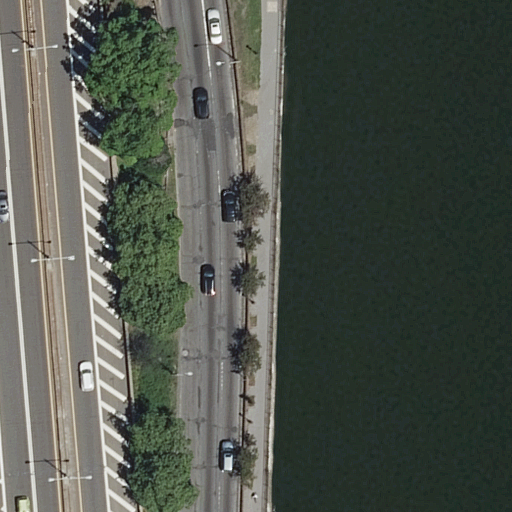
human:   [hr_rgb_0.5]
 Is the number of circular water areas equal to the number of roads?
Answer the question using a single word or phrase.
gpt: no

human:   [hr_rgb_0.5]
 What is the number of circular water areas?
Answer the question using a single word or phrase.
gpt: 0

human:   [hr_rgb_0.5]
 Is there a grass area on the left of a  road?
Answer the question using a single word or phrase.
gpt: yes

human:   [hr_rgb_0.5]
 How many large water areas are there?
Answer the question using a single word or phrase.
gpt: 1

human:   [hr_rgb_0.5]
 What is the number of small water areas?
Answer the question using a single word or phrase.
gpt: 0

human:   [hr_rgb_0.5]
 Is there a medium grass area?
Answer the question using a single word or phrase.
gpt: no

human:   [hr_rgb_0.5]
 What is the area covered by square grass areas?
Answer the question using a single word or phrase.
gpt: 0m2

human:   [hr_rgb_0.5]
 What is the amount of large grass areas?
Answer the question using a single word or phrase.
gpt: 1

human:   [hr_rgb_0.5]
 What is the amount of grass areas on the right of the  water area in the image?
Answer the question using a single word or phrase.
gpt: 0

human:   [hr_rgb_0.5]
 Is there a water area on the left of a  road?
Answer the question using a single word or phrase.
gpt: no

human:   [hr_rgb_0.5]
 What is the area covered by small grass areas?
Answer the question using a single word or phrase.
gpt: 0m2

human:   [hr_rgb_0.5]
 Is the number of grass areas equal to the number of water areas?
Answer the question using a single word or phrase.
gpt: yes

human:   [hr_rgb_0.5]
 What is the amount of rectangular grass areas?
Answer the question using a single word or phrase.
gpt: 0

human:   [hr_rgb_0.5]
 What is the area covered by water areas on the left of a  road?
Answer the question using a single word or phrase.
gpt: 0m2

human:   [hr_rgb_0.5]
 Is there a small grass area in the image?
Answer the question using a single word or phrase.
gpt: no

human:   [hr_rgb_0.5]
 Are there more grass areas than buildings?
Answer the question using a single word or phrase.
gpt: yes

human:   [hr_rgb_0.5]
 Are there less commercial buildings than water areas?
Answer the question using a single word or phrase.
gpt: yes

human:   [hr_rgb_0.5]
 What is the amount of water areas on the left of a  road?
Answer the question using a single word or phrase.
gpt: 0

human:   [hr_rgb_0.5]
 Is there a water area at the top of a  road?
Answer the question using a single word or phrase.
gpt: no

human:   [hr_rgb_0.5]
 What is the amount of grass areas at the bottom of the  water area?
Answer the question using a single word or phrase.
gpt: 0

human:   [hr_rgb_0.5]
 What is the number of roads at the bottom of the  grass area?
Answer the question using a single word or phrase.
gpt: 0

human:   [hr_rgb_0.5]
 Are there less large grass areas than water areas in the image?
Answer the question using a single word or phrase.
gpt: no

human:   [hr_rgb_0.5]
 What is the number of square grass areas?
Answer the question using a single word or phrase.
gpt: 0

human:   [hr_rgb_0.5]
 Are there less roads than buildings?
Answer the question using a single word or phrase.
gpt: no

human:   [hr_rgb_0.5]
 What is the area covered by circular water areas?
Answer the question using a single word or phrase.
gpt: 0m2

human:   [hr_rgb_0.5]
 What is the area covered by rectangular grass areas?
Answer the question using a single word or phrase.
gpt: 0m2

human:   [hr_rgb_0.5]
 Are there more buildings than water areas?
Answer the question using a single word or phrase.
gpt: no

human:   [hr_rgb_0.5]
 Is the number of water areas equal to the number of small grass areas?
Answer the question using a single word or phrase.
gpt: no

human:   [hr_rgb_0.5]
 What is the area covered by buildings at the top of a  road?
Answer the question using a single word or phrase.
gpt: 0m2

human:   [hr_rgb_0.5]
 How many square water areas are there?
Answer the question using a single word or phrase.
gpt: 0

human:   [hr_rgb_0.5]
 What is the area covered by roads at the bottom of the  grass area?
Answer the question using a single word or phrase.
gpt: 0m2

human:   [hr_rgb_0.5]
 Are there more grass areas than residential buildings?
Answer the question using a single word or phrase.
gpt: yes

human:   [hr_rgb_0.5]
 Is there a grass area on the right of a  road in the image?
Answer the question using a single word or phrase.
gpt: yes

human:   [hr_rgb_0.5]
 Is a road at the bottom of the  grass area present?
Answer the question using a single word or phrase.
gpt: no

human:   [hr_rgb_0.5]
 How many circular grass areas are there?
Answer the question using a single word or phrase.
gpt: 0

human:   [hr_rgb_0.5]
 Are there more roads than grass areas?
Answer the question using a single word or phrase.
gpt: yes